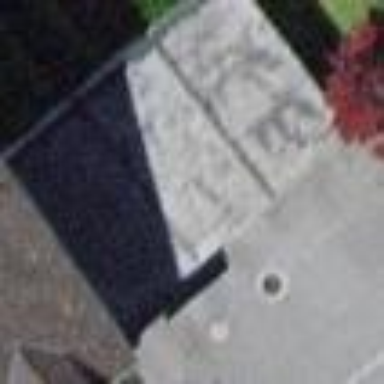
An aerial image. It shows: Group of garages.